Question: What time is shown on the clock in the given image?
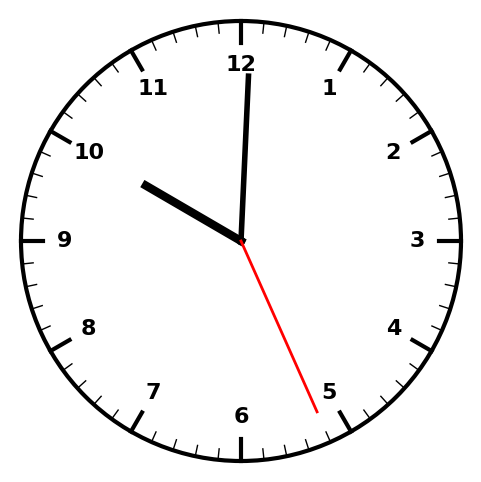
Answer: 10:00:26